Question: My intention is to have the post_entry level with the headline. I've noticed that some entries do this while others are shifted up or down seemingly random amounts. What is causing this? How do I fix/prevent it?
Site- <URL>

Thank you.
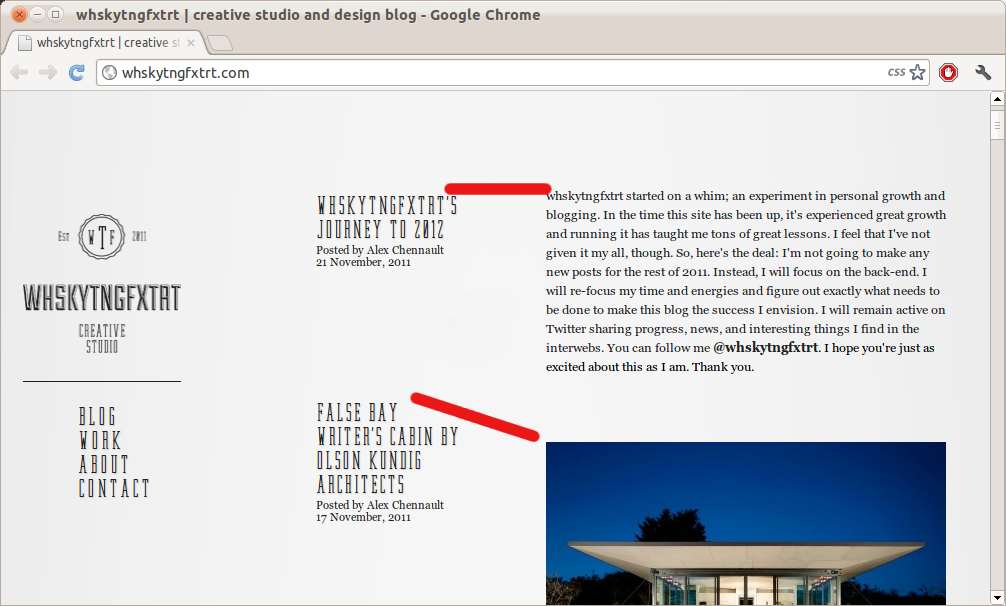
Answer: I think it has something to do with the margin-top you put on everything by hitting #main .post_entry and p, but unless you clean up your HTML (as Diodeus and Didier Ghys recommended: put everything into separate divs) it's impossible to say for sure. Sorry!
In your CSS, I noticed something else in this part:
'''
#main .post_entry p {
font-size: 80%;
font-weight: normal;
line-height: 150%;
margin-left: 230px;
margin-bottom: 25px;
margin-top: -82px;
overflow: hidden;
width: 403px;
margin-top: -82px;
}
'''
As you see, there is two margin tops of -82.